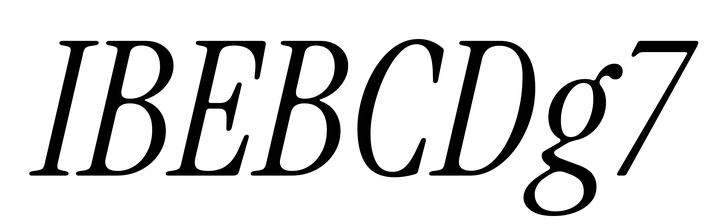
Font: InstrumentSerif-Italic